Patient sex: M
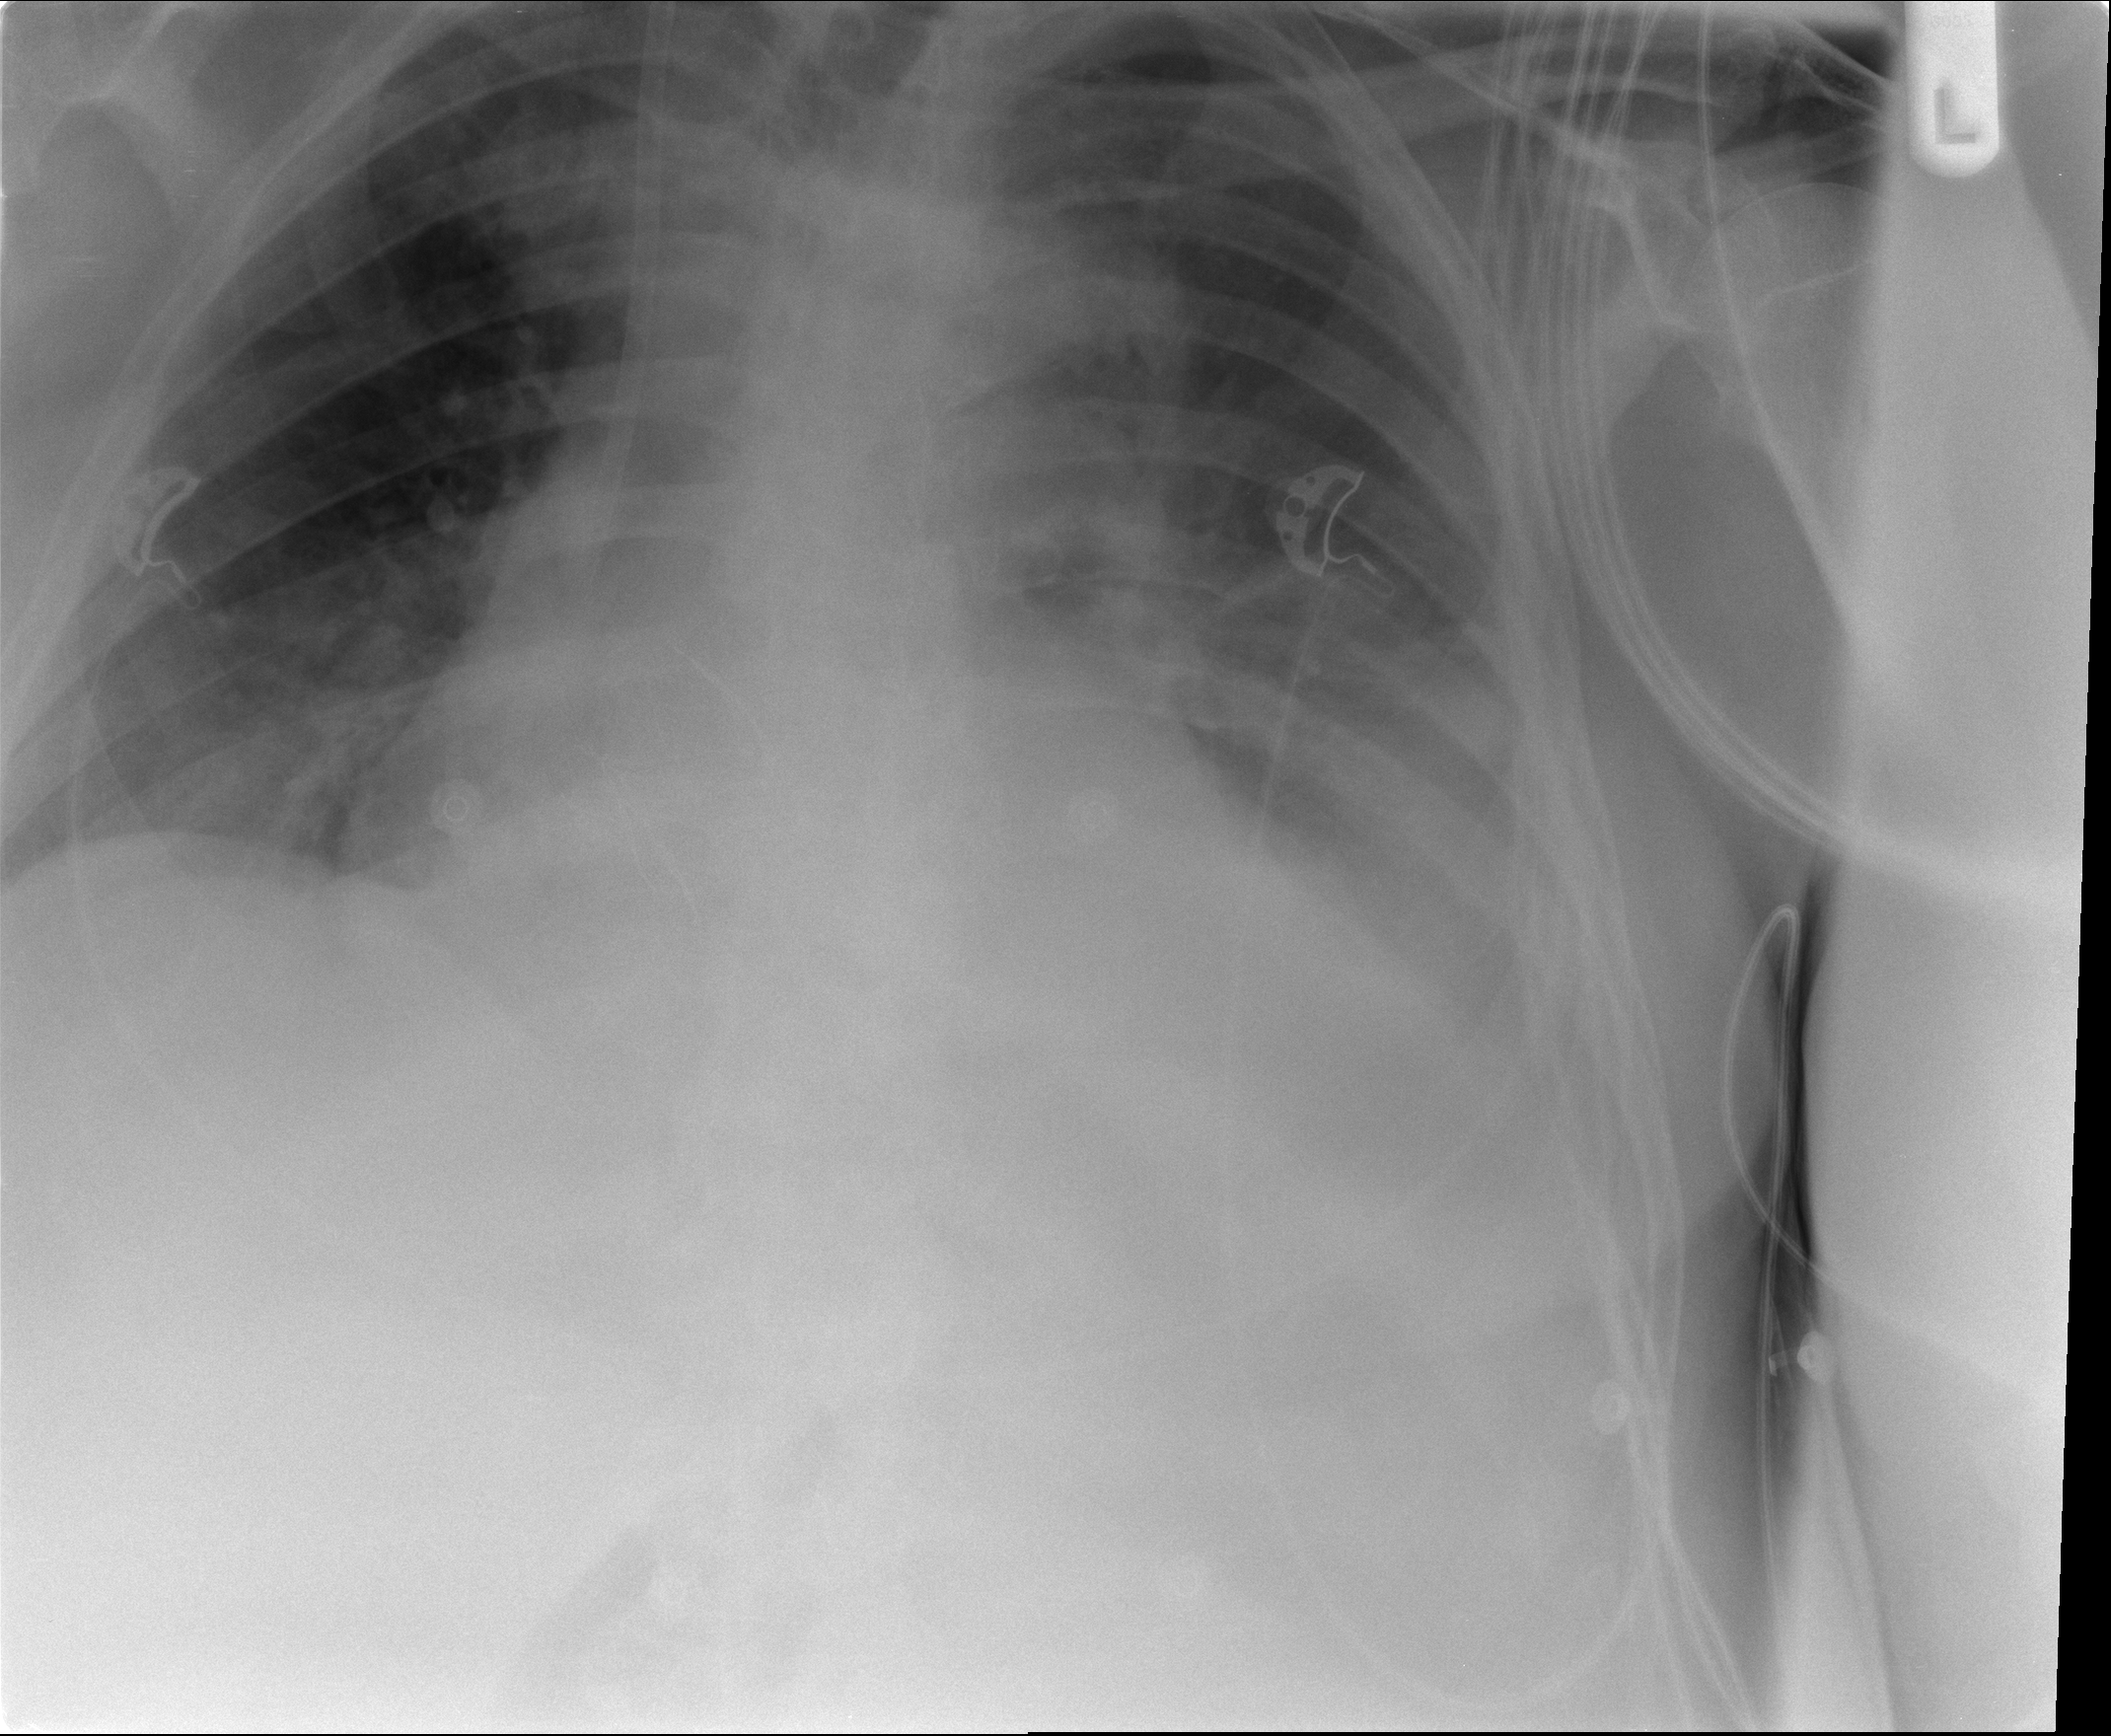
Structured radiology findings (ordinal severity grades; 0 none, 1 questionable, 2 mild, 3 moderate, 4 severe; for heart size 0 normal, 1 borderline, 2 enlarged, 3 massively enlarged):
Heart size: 2
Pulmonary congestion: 1
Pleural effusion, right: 0
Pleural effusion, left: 2
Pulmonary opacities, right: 2
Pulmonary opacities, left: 1
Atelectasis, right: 1
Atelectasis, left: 2